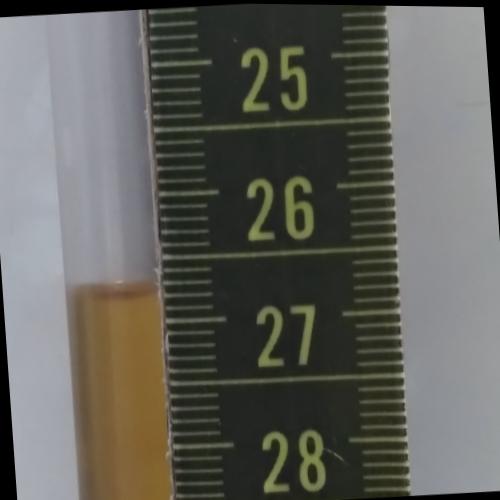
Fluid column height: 26.8 cm